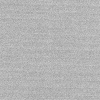
Atmospheric dust classification: dusty